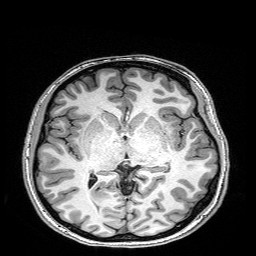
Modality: T1w
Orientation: coronal